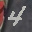
Label: 4